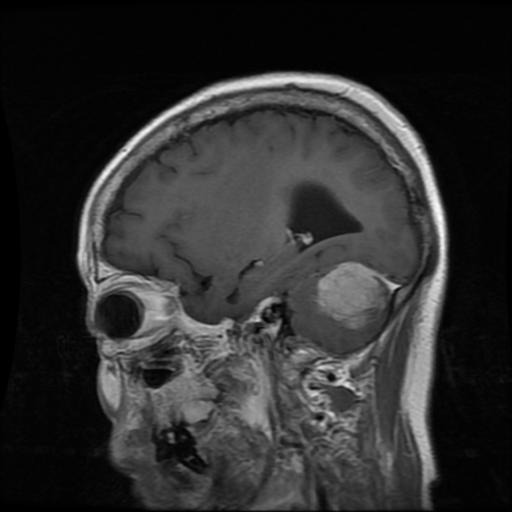
Label: meningioma